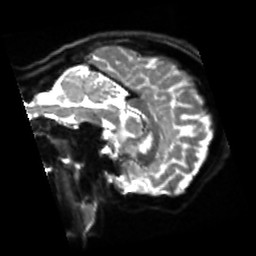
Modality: sbref
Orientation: sagittal
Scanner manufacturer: siemens
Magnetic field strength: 3 T
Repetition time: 4 s
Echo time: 0.0594 s